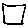
Label: square